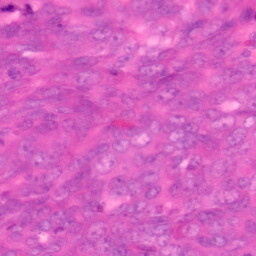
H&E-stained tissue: Colon